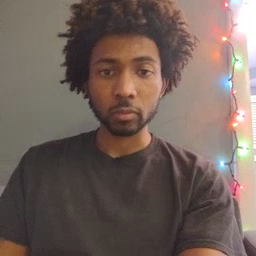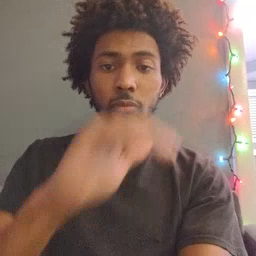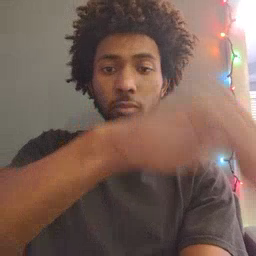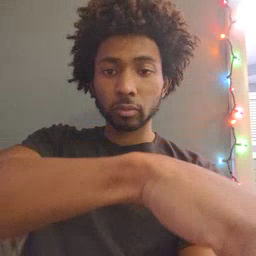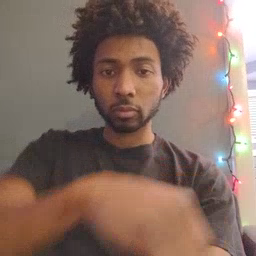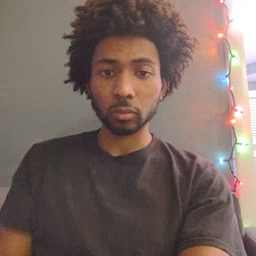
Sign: night